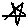
Label: star